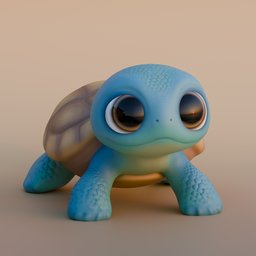
Label: animals